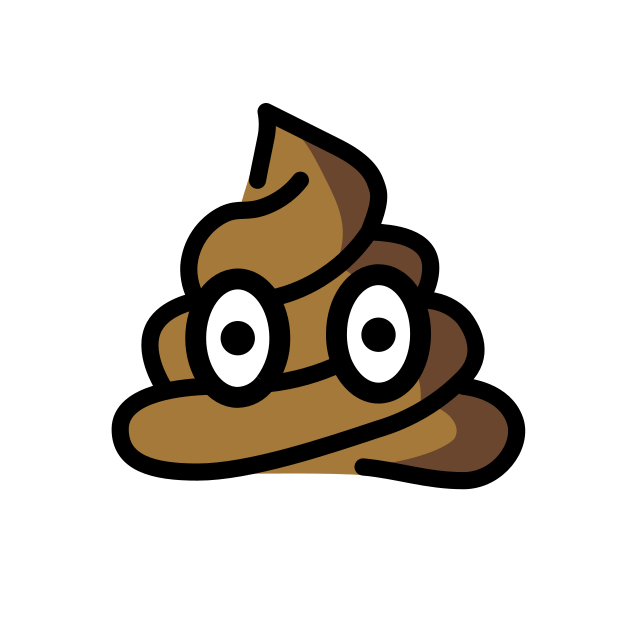
pile of poo